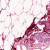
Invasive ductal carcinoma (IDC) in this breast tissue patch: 0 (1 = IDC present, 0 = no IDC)